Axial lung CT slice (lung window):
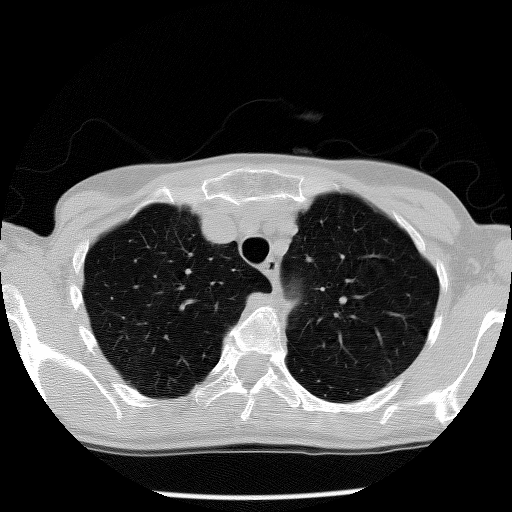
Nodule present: no